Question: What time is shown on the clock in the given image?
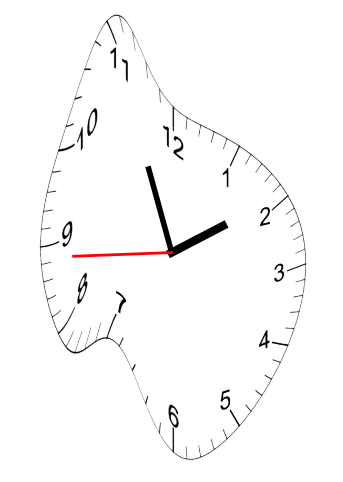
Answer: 01:55:44